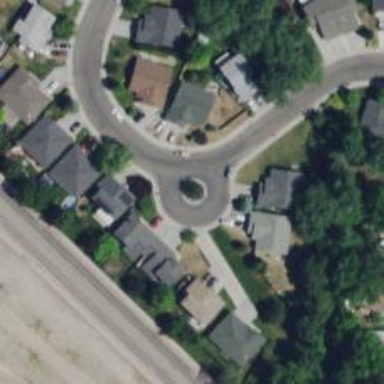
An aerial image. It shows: Turning loop on the road.